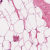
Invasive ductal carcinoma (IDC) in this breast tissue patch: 0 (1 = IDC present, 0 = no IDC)